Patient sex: F
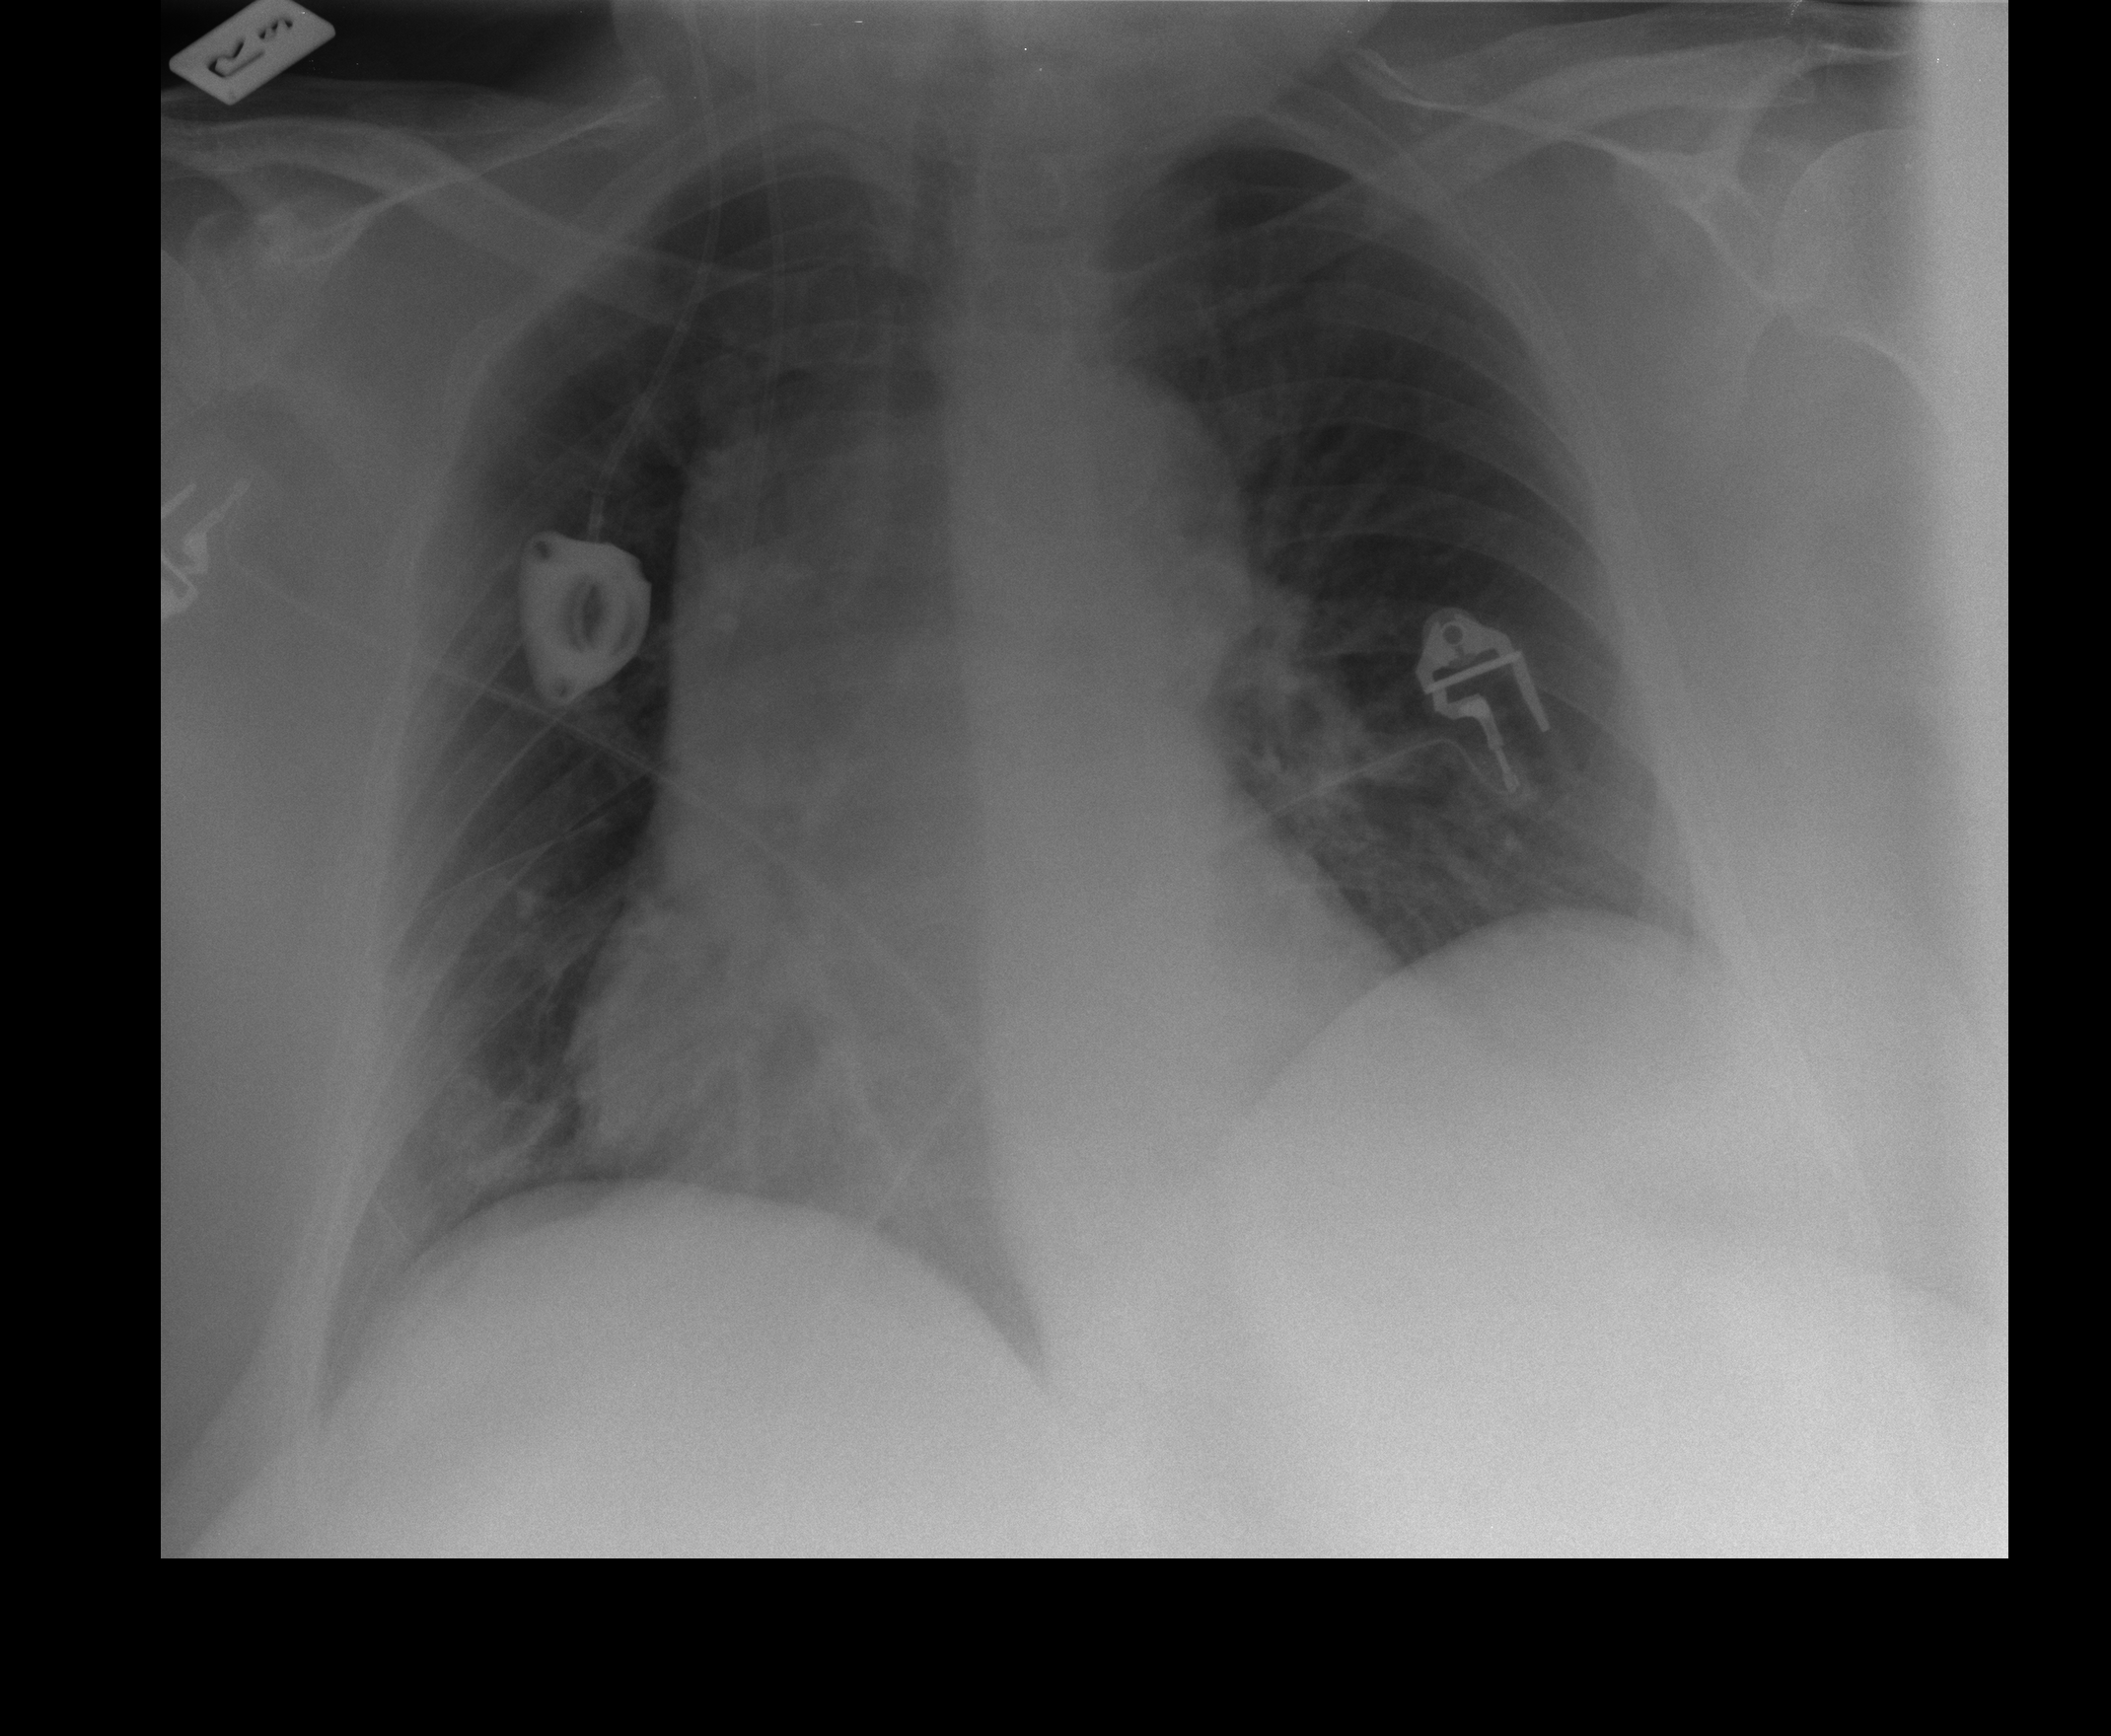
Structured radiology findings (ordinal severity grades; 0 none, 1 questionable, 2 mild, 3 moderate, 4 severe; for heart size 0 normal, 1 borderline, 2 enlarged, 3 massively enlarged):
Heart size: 1
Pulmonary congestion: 1
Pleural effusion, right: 0
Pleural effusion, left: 0
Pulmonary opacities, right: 0
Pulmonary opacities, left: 0
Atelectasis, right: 1
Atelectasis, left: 0